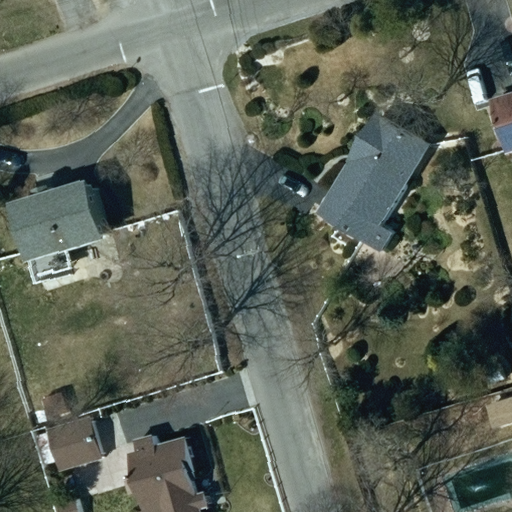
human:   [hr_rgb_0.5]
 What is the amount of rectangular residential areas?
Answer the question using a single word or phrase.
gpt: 1

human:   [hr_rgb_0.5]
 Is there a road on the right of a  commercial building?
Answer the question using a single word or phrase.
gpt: no

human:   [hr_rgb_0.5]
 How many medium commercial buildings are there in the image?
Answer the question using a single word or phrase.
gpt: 0

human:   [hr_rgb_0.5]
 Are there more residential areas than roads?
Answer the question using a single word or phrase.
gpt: no

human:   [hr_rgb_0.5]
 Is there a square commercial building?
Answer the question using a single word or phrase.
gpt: no

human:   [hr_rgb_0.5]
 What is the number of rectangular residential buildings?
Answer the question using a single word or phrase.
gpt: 3

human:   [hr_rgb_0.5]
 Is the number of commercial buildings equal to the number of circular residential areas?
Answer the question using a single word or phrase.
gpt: yes

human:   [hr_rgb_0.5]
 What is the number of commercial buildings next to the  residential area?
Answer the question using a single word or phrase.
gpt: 0

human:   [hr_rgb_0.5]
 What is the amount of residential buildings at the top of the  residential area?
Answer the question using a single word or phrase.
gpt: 5

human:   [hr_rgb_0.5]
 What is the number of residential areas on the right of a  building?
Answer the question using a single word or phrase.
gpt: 0

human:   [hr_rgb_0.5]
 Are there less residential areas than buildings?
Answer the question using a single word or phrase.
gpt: yes

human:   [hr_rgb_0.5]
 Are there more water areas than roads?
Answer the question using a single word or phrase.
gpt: no

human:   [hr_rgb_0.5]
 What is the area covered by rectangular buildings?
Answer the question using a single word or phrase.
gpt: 575m2

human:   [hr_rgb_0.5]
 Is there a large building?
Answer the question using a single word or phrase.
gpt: no

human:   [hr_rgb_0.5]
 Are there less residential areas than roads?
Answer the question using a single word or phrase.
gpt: yes

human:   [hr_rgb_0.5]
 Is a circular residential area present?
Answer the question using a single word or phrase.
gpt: no

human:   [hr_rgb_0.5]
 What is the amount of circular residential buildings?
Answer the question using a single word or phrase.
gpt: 0

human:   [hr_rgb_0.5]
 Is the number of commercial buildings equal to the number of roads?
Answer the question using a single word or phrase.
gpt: no

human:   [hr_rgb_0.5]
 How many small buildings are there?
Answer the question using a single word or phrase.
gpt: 2

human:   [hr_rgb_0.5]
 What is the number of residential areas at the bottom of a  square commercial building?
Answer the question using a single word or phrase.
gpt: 0

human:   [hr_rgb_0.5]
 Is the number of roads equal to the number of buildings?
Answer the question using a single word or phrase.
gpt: no

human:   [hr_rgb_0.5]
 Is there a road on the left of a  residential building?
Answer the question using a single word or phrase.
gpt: yes

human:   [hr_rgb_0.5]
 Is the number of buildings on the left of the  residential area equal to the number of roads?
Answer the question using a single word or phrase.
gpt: no

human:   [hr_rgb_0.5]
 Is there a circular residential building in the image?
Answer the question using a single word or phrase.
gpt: no

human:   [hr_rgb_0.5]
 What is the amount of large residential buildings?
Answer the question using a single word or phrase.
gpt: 0

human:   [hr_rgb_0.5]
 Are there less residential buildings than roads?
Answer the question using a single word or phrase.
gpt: no

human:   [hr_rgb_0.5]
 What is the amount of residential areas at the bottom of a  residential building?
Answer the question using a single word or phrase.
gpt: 1

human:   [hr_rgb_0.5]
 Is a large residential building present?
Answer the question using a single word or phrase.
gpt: no

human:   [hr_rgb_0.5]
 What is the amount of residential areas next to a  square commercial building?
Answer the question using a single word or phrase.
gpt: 0

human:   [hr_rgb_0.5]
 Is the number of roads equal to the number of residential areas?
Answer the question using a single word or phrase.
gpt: no

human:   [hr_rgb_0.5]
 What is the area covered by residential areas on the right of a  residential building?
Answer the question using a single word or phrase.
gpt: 0m2

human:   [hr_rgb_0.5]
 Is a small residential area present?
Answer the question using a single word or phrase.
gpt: no

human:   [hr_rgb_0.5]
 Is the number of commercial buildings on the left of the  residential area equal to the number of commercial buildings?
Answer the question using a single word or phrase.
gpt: yes

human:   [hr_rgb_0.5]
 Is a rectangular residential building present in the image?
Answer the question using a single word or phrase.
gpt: yes

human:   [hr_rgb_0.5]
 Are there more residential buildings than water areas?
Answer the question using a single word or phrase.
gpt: yes

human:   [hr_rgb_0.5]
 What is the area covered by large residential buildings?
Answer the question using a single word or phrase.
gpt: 0m2